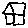
Label: house